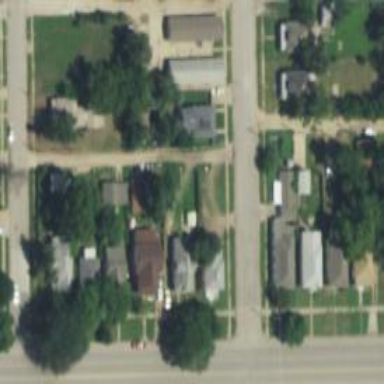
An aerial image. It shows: Alleyway designated as service road.